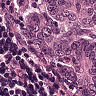
Metastatic tissue present: yes